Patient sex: M
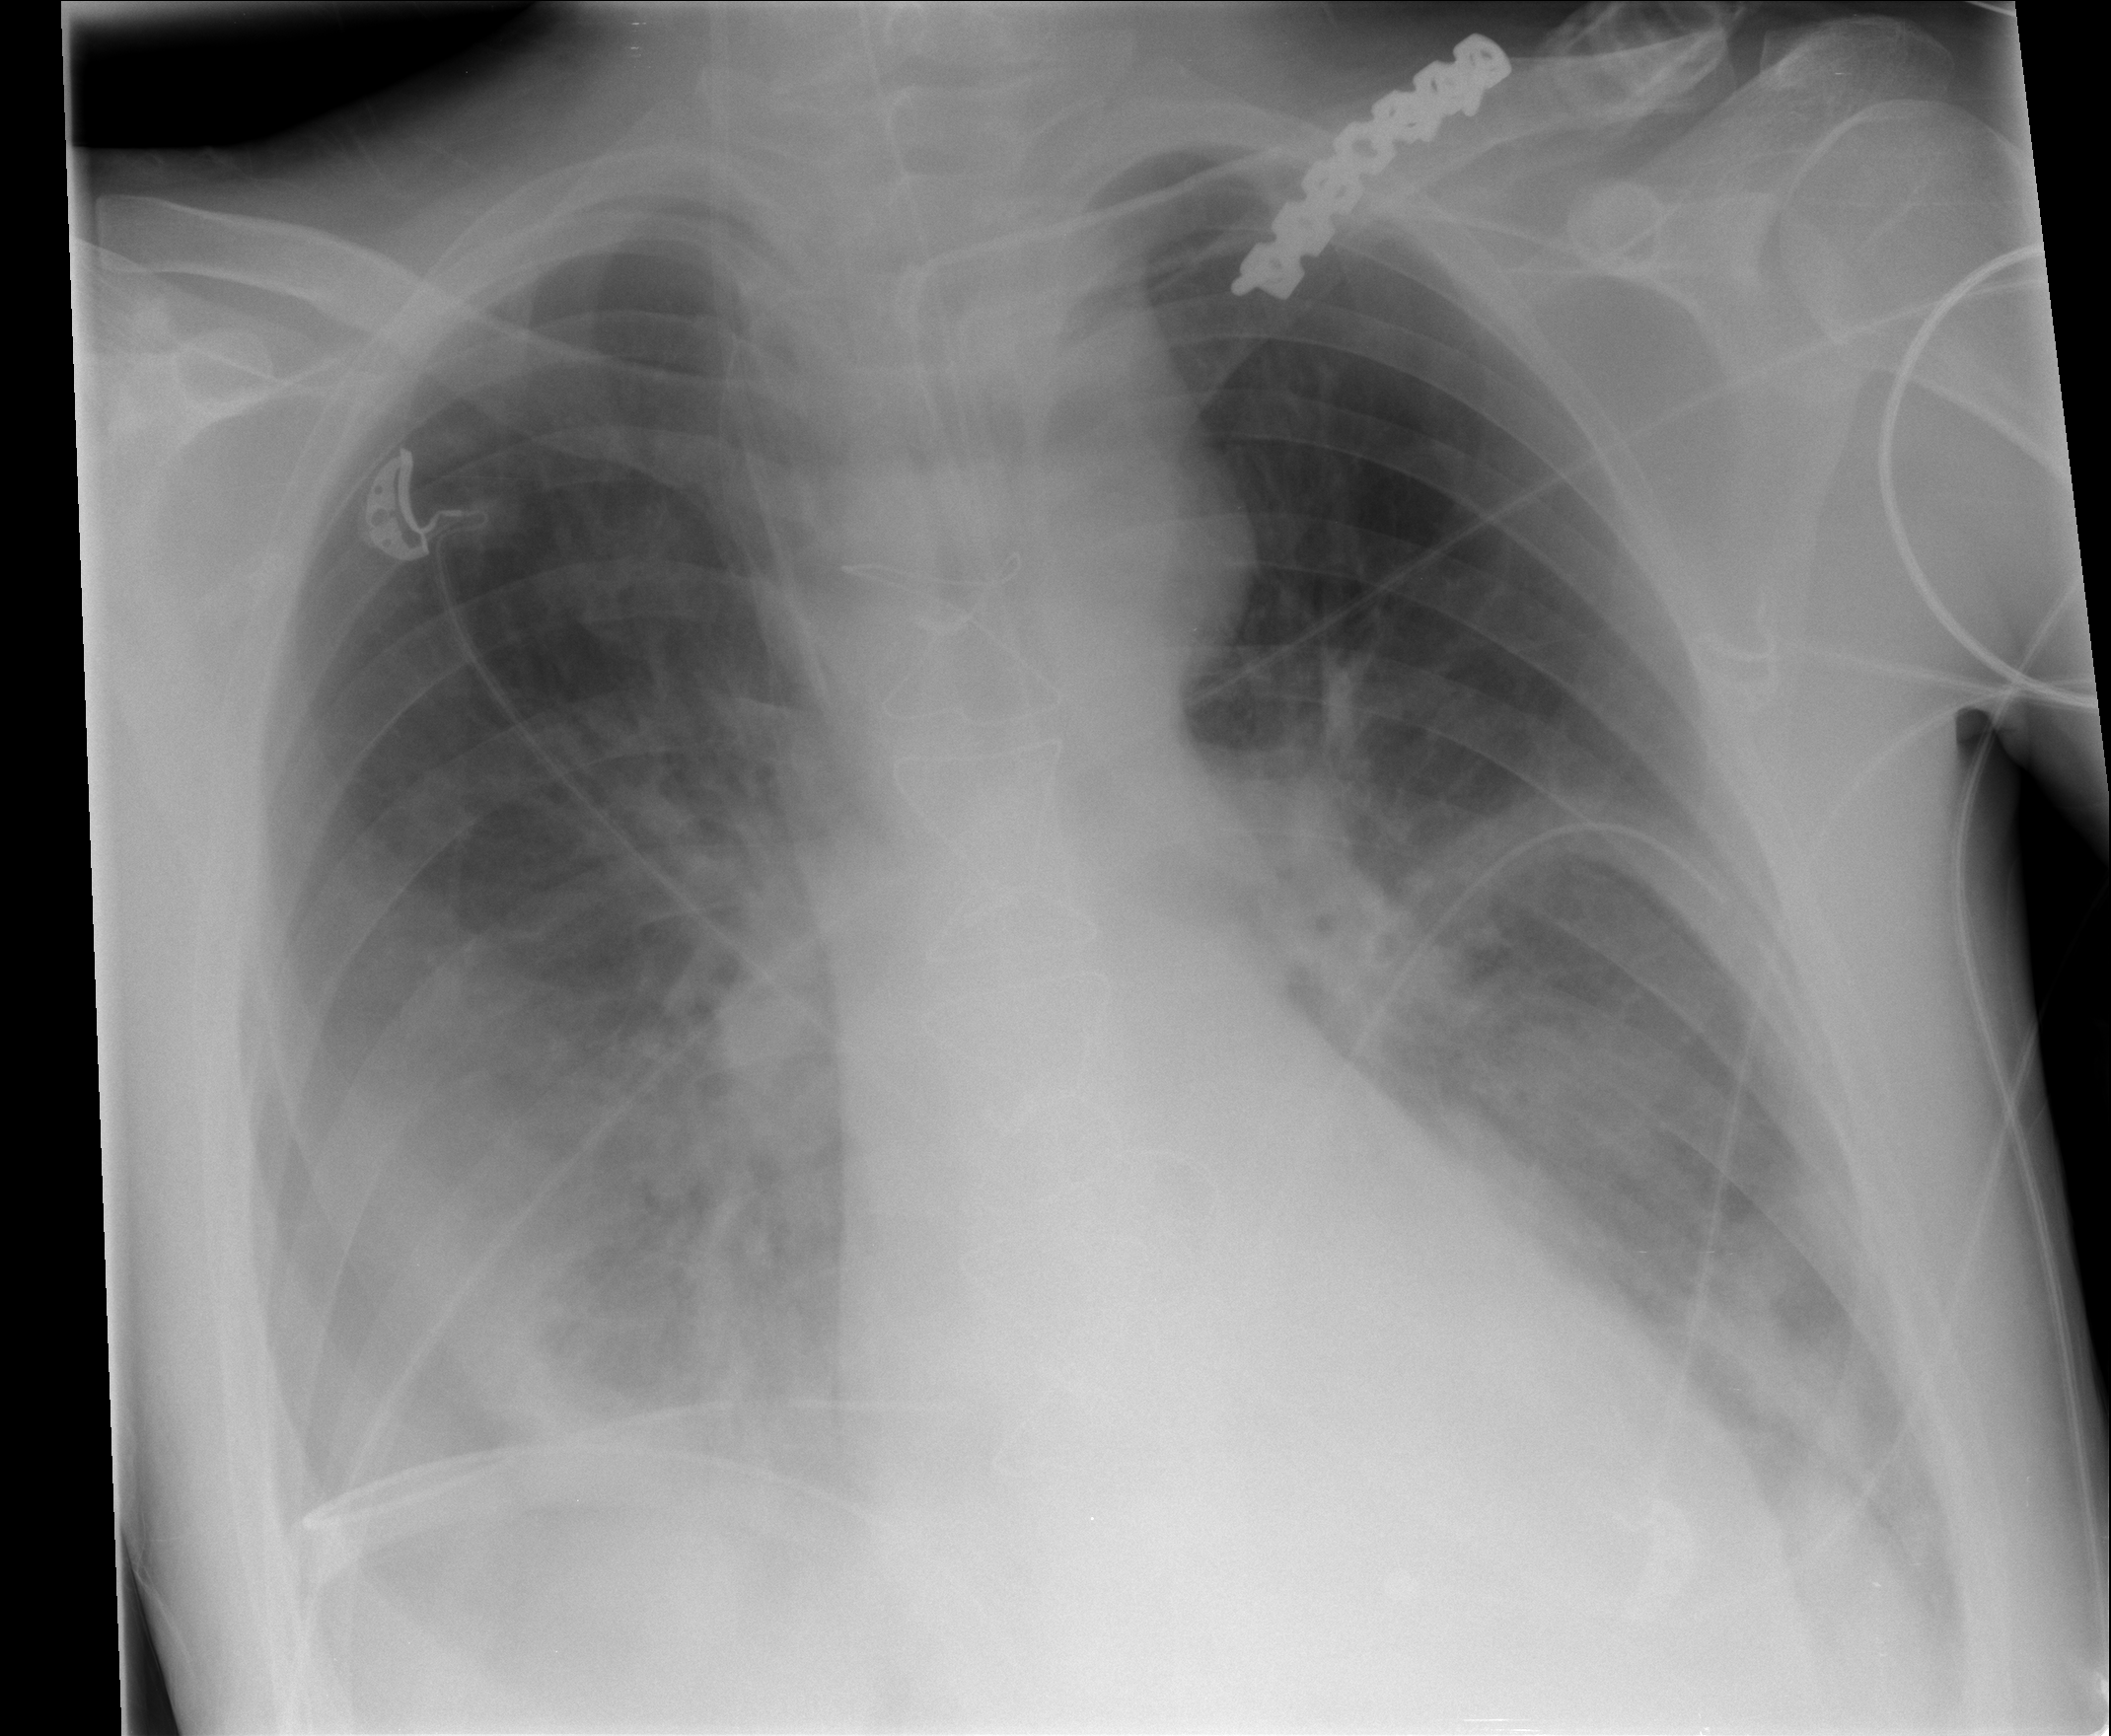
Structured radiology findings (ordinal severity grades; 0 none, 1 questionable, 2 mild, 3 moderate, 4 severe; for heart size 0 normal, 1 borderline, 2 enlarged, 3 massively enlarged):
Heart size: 0
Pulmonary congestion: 2
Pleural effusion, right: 2
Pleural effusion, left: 2
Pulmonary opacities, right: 0
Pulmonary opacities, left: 0
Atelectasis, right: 3
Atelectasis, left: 2